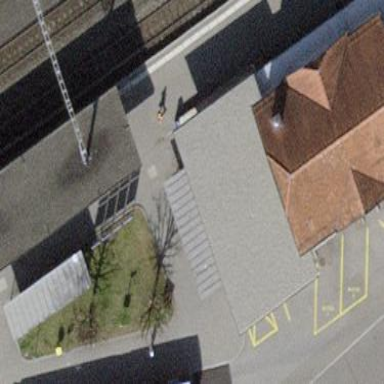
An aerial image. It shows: Train station building.